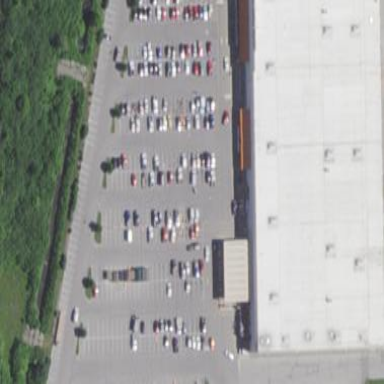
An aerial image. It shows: Paved parking area.